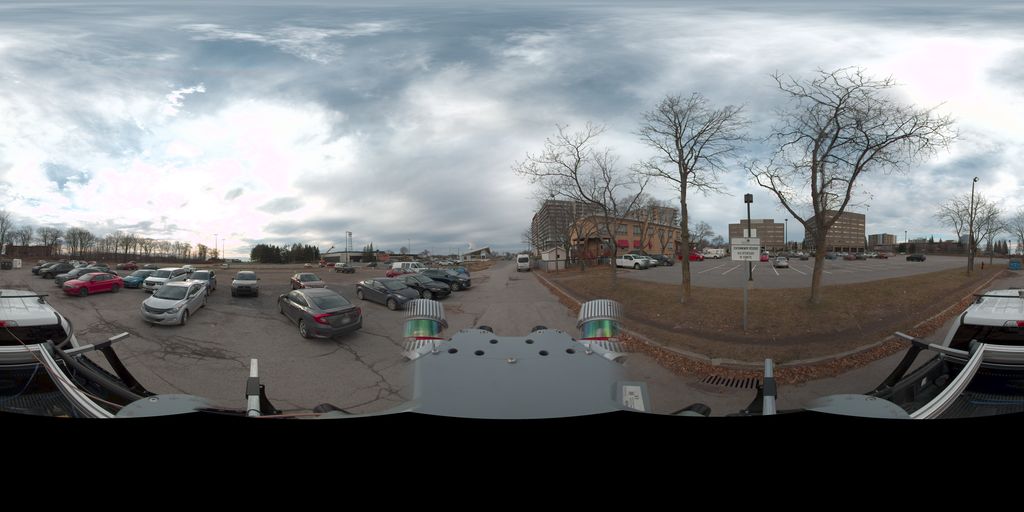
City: quebec_city